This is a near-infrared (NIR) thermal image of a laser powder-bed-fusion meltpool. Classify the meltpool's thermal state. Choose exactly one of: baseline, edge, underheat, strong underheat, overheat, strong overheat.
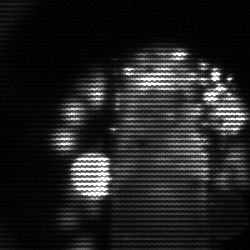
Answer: strong underheat